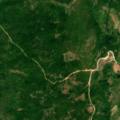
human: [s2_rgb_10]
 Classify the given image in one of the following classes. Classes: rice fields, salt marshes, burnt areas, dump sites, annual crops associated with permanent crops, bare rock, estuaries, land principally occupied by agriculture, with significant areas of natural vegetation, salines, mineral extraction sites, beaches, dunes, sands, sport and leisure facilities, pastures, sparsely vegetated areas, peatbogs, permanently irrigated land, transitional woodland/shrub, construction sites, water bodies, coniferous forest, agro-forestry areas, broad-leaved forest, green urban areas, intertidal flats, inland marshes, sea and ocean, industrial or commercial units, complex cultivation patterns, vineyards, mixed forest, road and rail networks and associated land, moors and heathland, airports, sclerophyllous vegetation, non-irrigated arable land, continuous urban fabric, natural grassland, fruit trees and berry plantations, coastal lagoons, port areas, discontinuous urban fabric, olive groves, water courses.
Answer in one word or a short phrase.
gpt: complex cultivation patterns, broad-leaved forest, transitional woodland/shrub